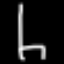
Label: chair